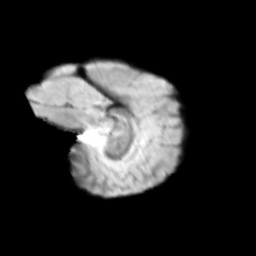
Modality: T2w
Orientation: sagittal
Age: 11
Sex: male
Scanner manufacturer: siemens
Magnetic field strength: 3 T
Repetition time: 3.8 s
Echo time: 0.07 s